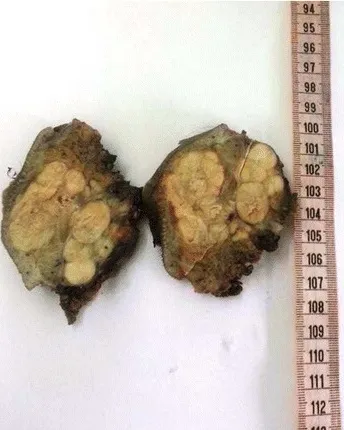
Macroscopic aspects of the tumor after the en-block removal.
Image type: medical_photograph (other_medical_photograph)